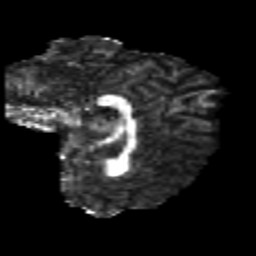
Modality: FA
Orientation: sagittal
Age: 25
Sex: female
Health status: healthy
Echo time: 0.074 s